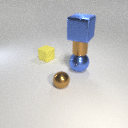
small yellow rubber cube to the left of small brown metal sphere